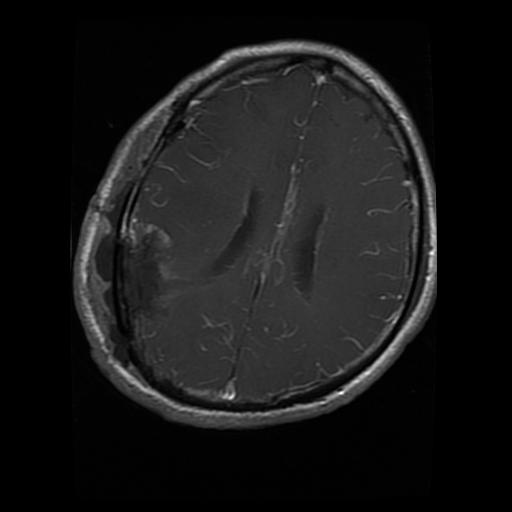
Label: glioma